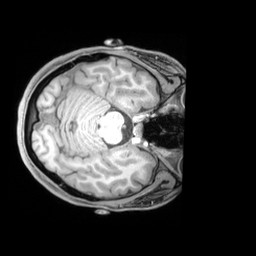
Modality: T1w
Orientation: axial
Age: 24
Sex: female
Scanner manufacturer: siemens
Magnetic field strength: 3 T
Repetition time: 1.97 s
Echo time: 0.00206 s